Question: I am making a simple application where I want to render my sentiment analysis graph. If I run the code directly through R which I have written in server.R, I can view the graph without any problem. But the problem comes when I want to render the same through R shiny.
My code is:
'''
require(rCharts)
a =shinyUI(pageWithSidebar(
headerPanel("rCharts: Interactive Charts from R | NVD3"),
sidebarPanel(),
mainPanel(
showOutput("myChart", "nvd3")
)
))
require(rCharts)
require(ddply)
b= shinyServer(function(input, output) {
output$myChart <- renderChart({
newData<-read.csv("data.csv")
finaldata = data.frame()
finaldata = as.data.frame(newData$Polarity)
colnames(finaldata)<- "Polarity"
finaldata$Freq<-1
finaldata = ddply(finaldata, .(Polarity), summarize, Freq = sum(Freq), Group = "Sentiment Analysis")
n1 <- nPlot(Freq ~ Group, data = finaldata, group = 'Polarity', type = 'multiBarChart')
n1
})
})
shinyApp(ui=a, server=b)
'''
My data.csv look like below image with Polarity as a column:

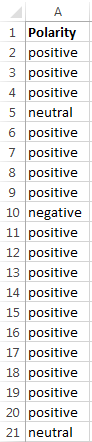
Answer: Following @Victorp suggestion, do change to 'renderChart2'
'''
rm(list = ls())
library(rCharts)
library(shiny)
library(plyr)
Polarity <- c(rep("positive",3),"neutral",rep("positive",4),"negative",rep("positive",10),"neutral")
newData <- as.data.frame(Polarity)
a =shinyUI(pageWithSidebar(
headerPanel("rCharts: Interactive Charts from R | NVD3"),
sidebarPanel(),
mainPanel(
showOutput("myChart", "nvd3")
)
))
b= shinyServer(function(input, output) {
output$myChart <- renderChart2({
finaldata = data.frame()
finaldata = as.data.frame(newData$Polarity)
colnames(finaldata)<- "Polarity"
finaldata$Freq<-1
finaldata = ddply(finaldata, .(Polarity), summarize, Freq = sum(Freq), Group = "Sentiment Analysis")
n1 <- nPlot(Freq ~ Group, data = finaldata, group = 'Polarity', type = 'multiBarChart')
n1
})
})
shinyApp(ui=a, server=b)
'''
<URL>